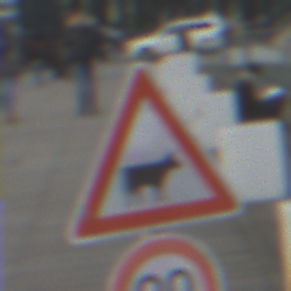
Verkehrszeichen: ViehtriebLinks
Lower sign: Geschwindigkeit90
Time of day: SunriseSunset
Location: Outdoor (Urban)
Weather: PartlyCloudy
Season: NotSpecified
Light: Natural